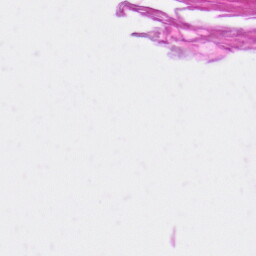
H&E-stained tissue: Skin